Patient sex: M
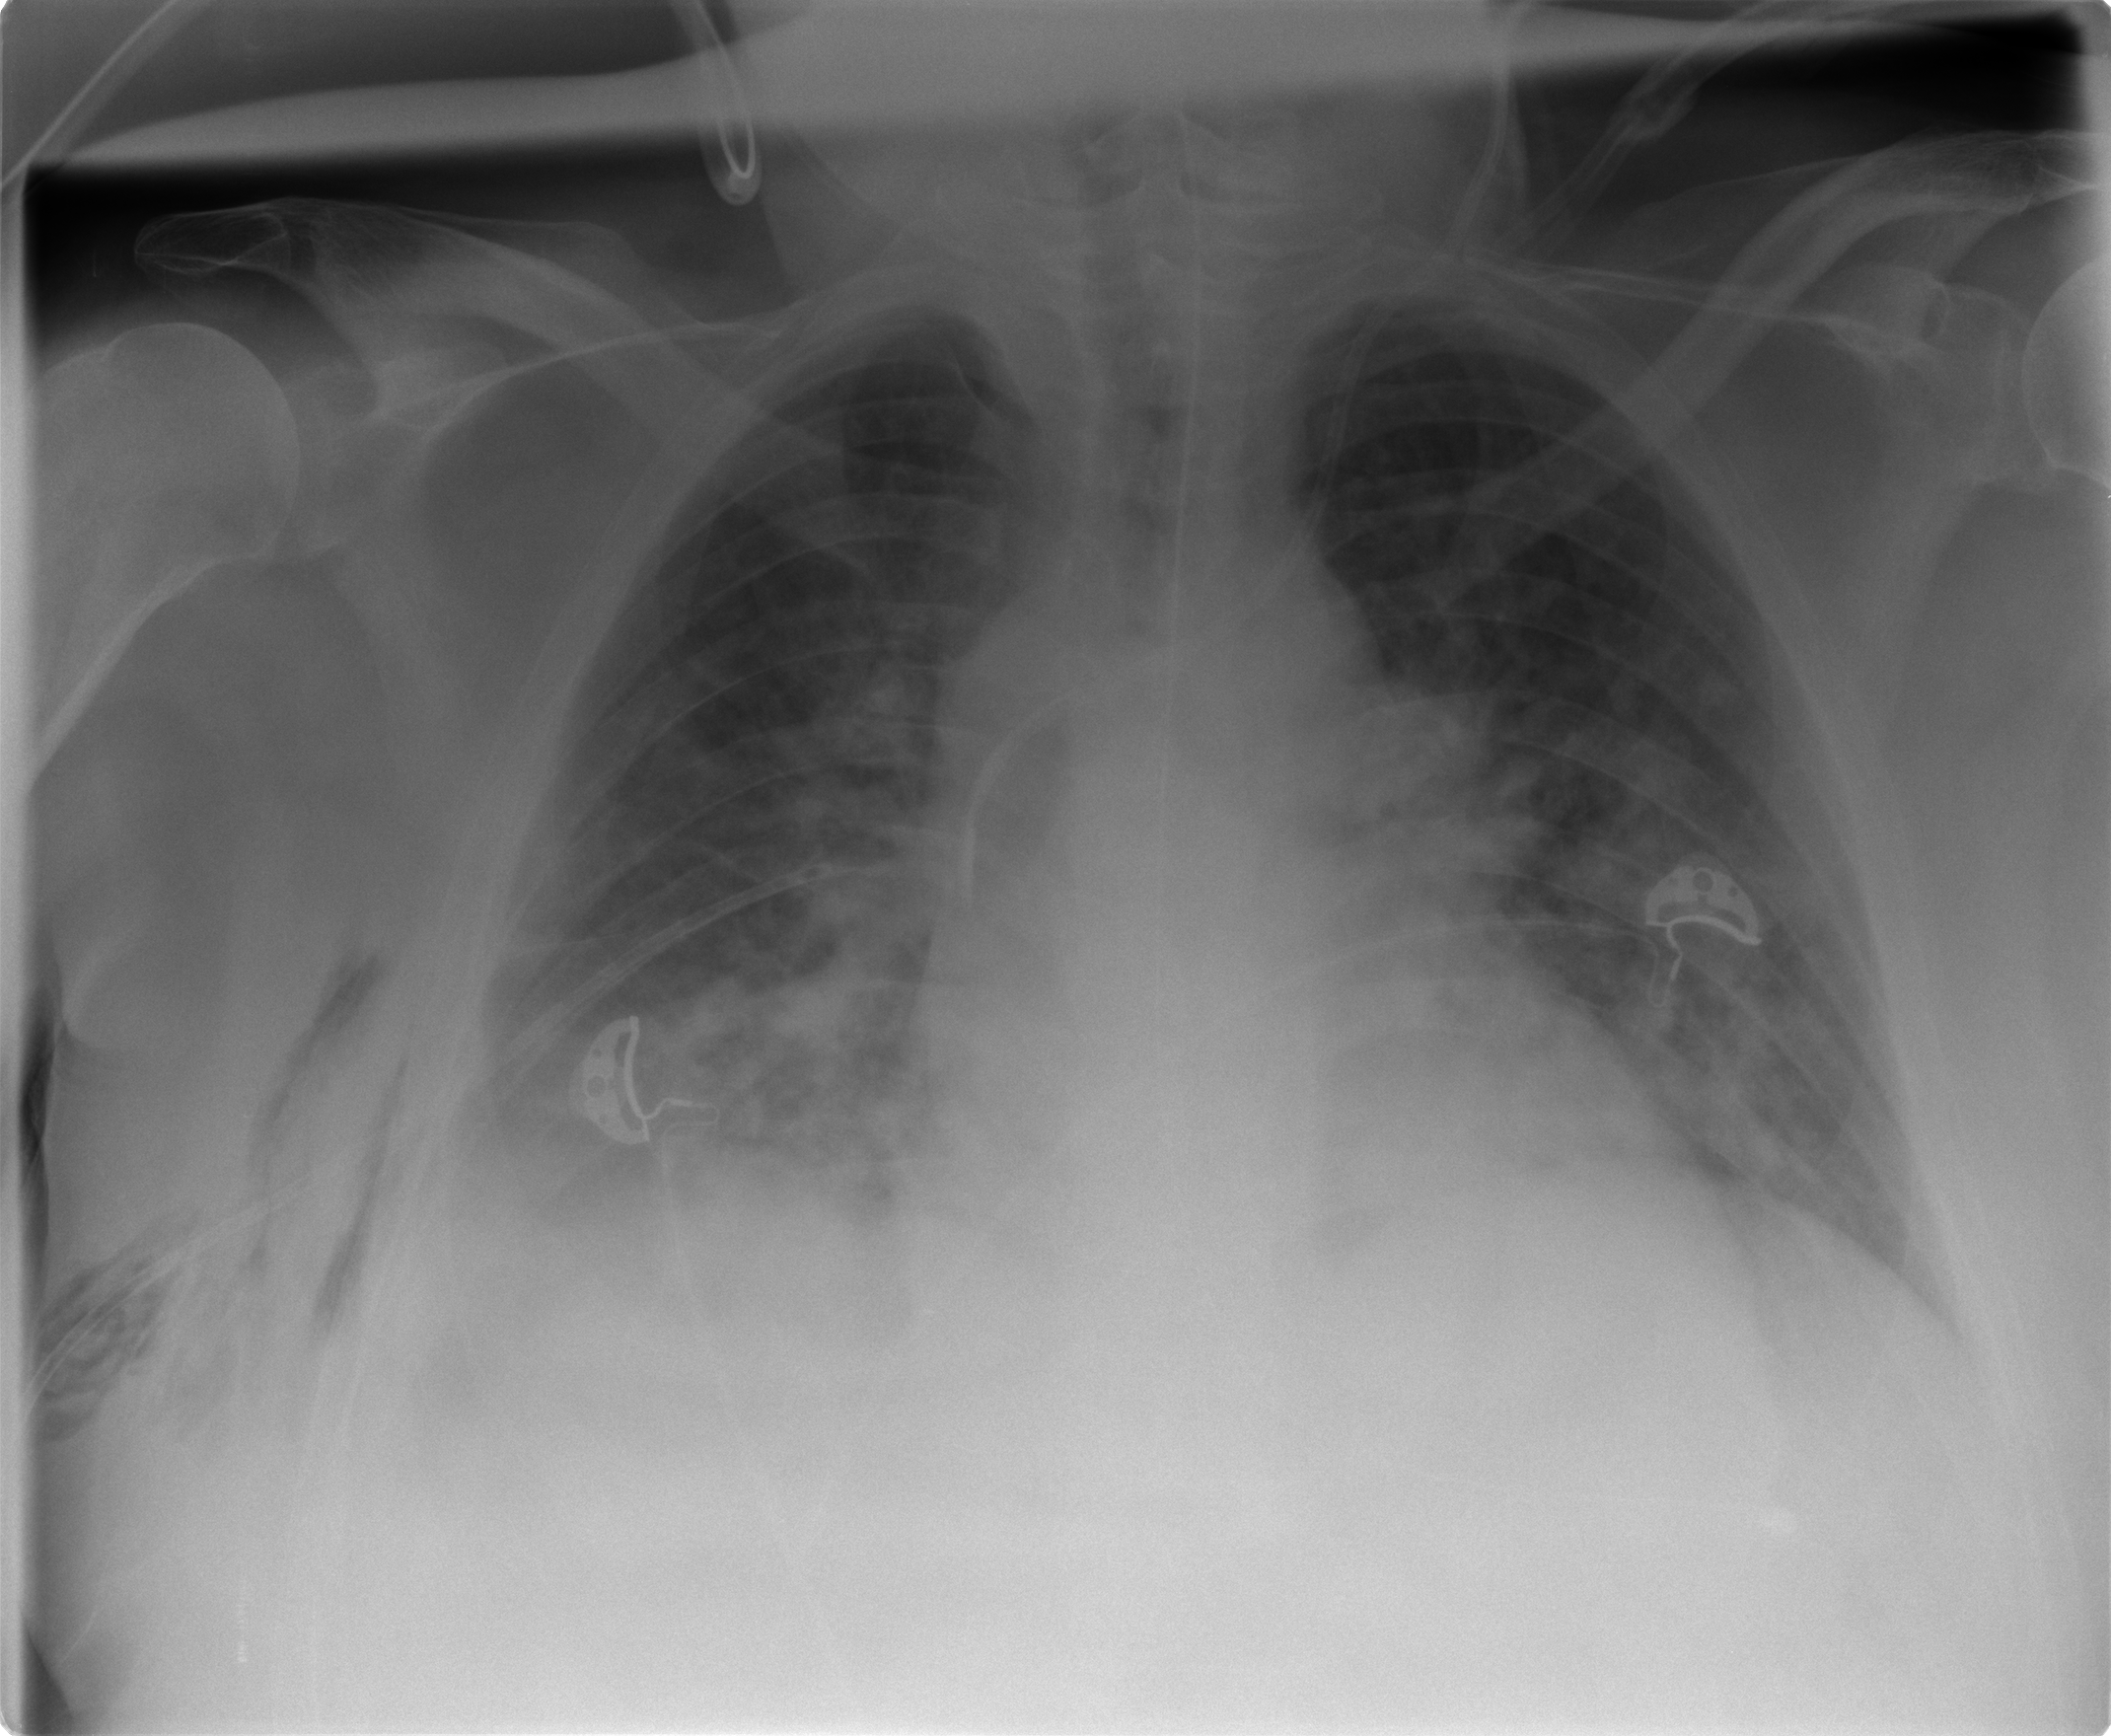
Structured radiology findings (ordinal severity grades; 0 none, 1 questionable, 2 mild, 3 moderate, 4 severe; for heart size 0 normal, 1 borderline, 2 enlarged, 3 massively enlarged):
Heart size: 1
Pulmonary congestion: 3
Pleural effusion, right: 2
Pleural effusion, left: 1
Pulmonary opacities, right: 2
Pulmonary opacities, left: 2
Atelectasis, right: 2
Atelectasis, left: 2